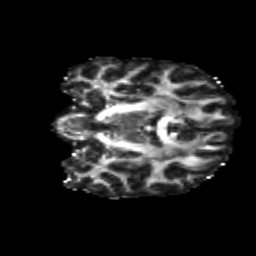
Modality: FA
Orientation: coronal
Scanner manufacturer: siemens
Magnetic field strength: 3 T
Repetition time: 4.16 s
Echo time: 0.0806 s